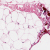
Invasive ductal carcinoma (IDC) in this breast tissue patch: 0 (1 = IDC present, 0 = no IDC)